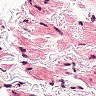
Metastatic tissue present: no